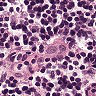
Metastatic tissue present: no